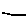
Label: line